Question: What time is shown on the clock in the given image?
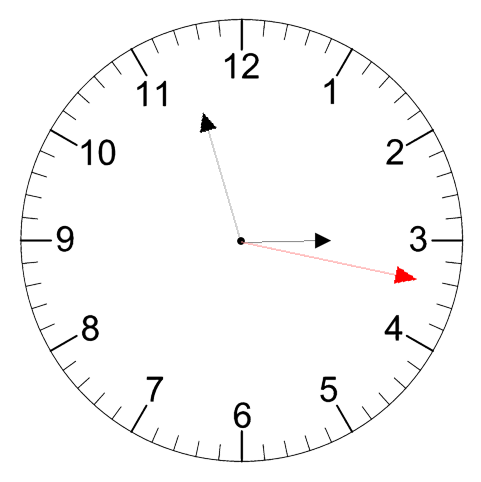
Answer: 02:57:17